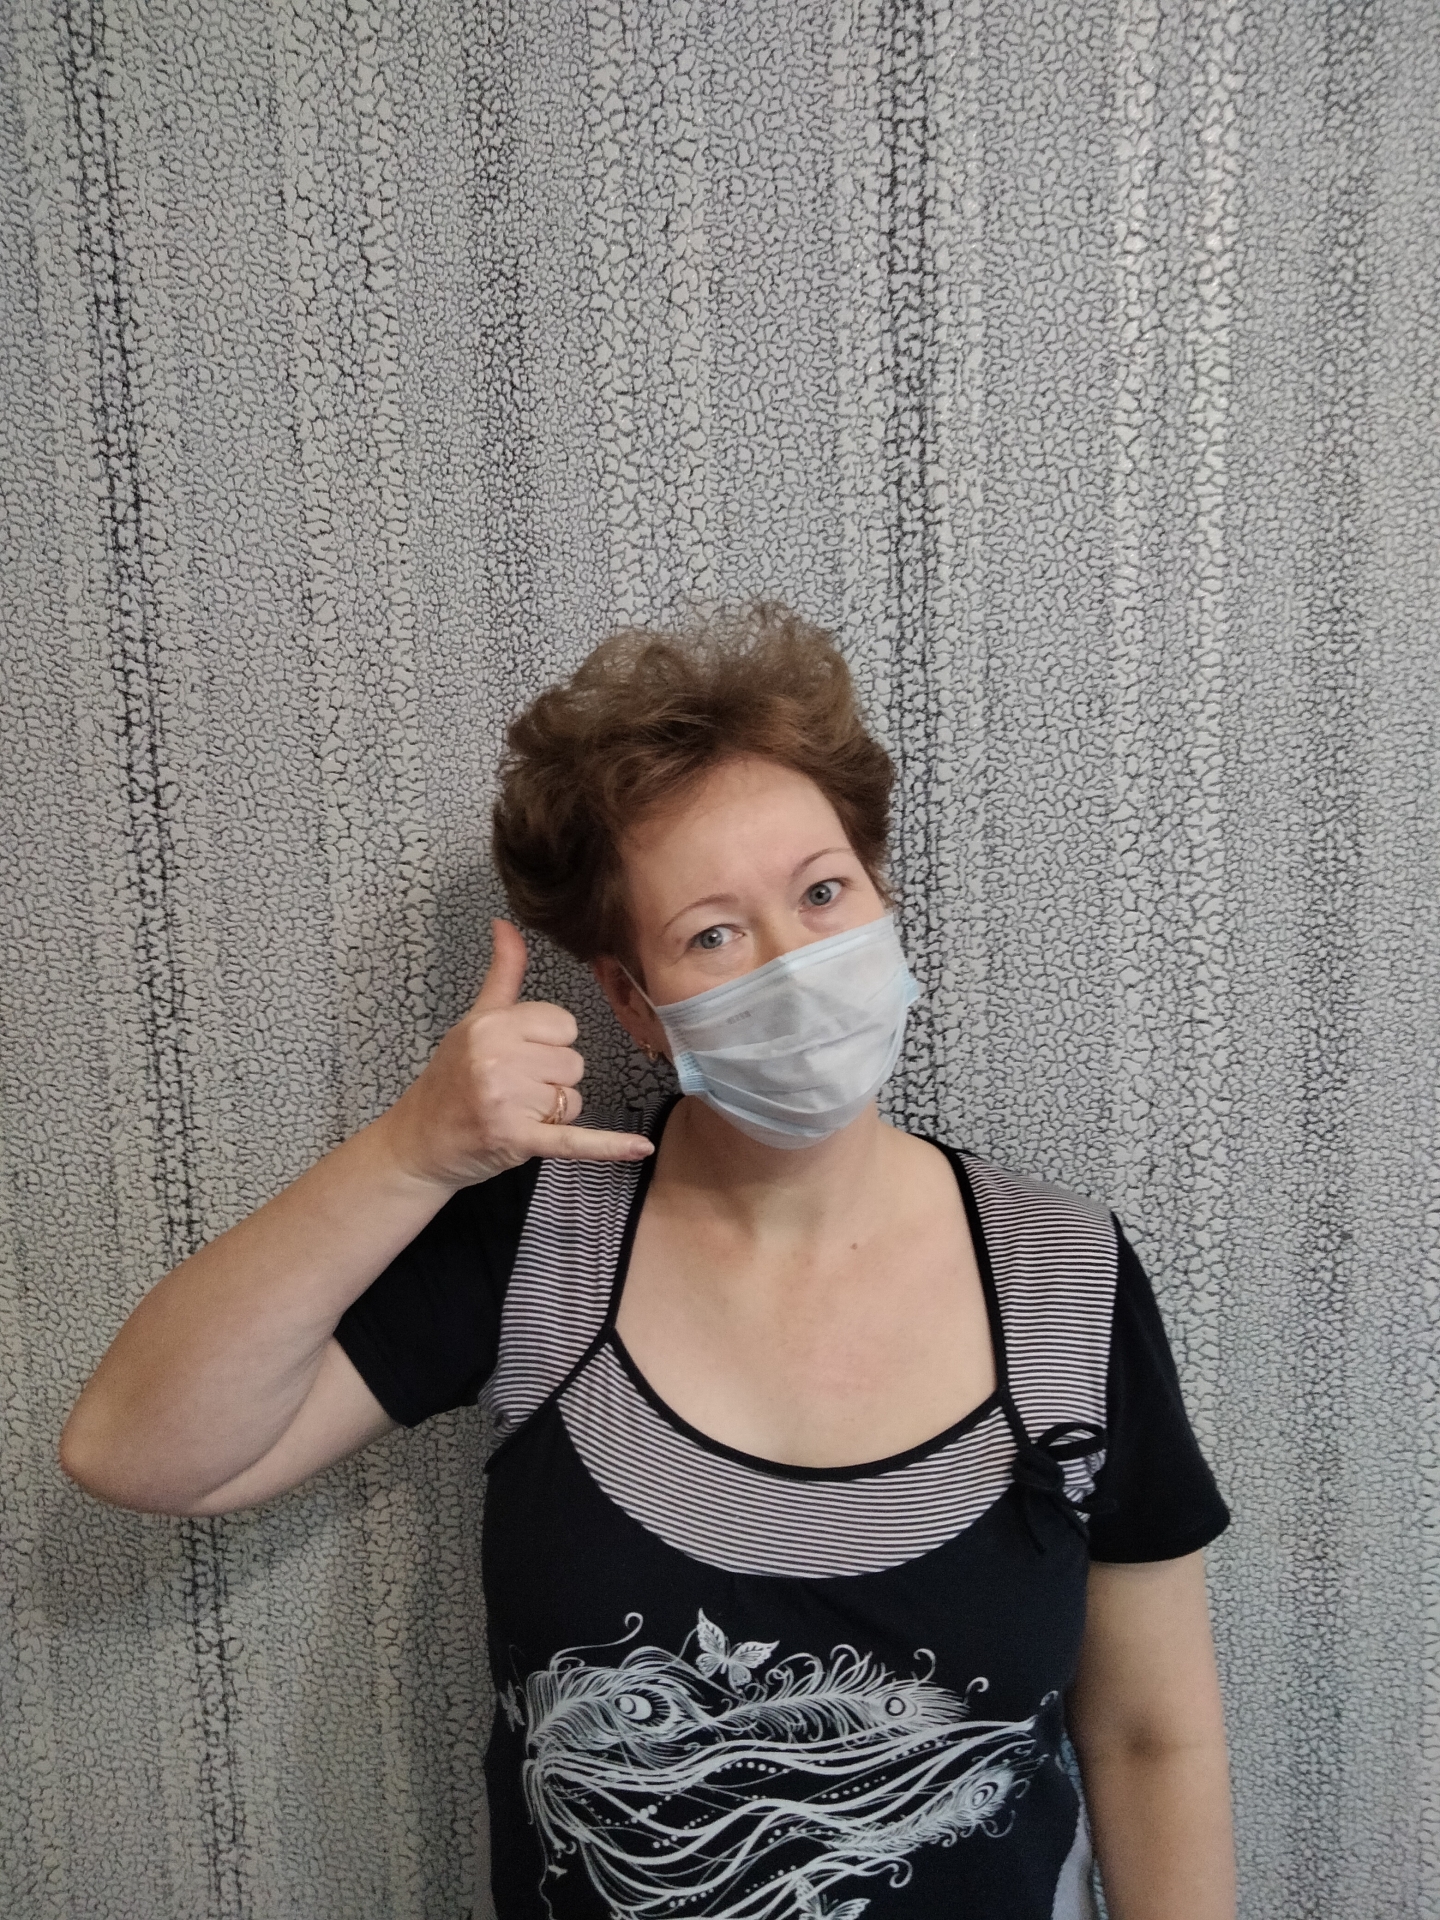
Label: clear